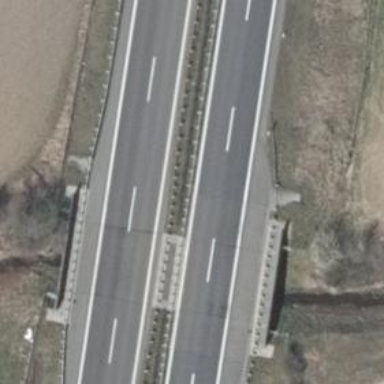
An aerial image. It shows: Asphalt bridge on motorway.